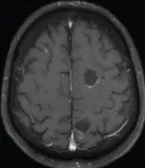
MRI in axial T1-weighted post contrast images demonstrates cystic lesions with ring enhancement in the baseline examination (A and B), delineating cystic areas and ill-defined nodular areas within it, with no surrounding oedema.
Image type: radiology (mri)